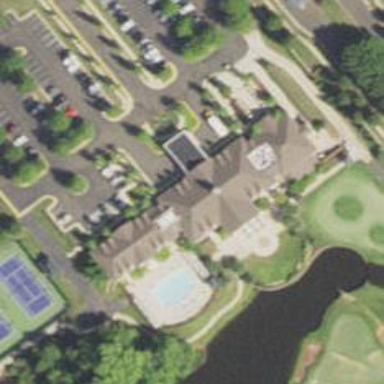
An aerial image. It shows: Golf clubhouse.